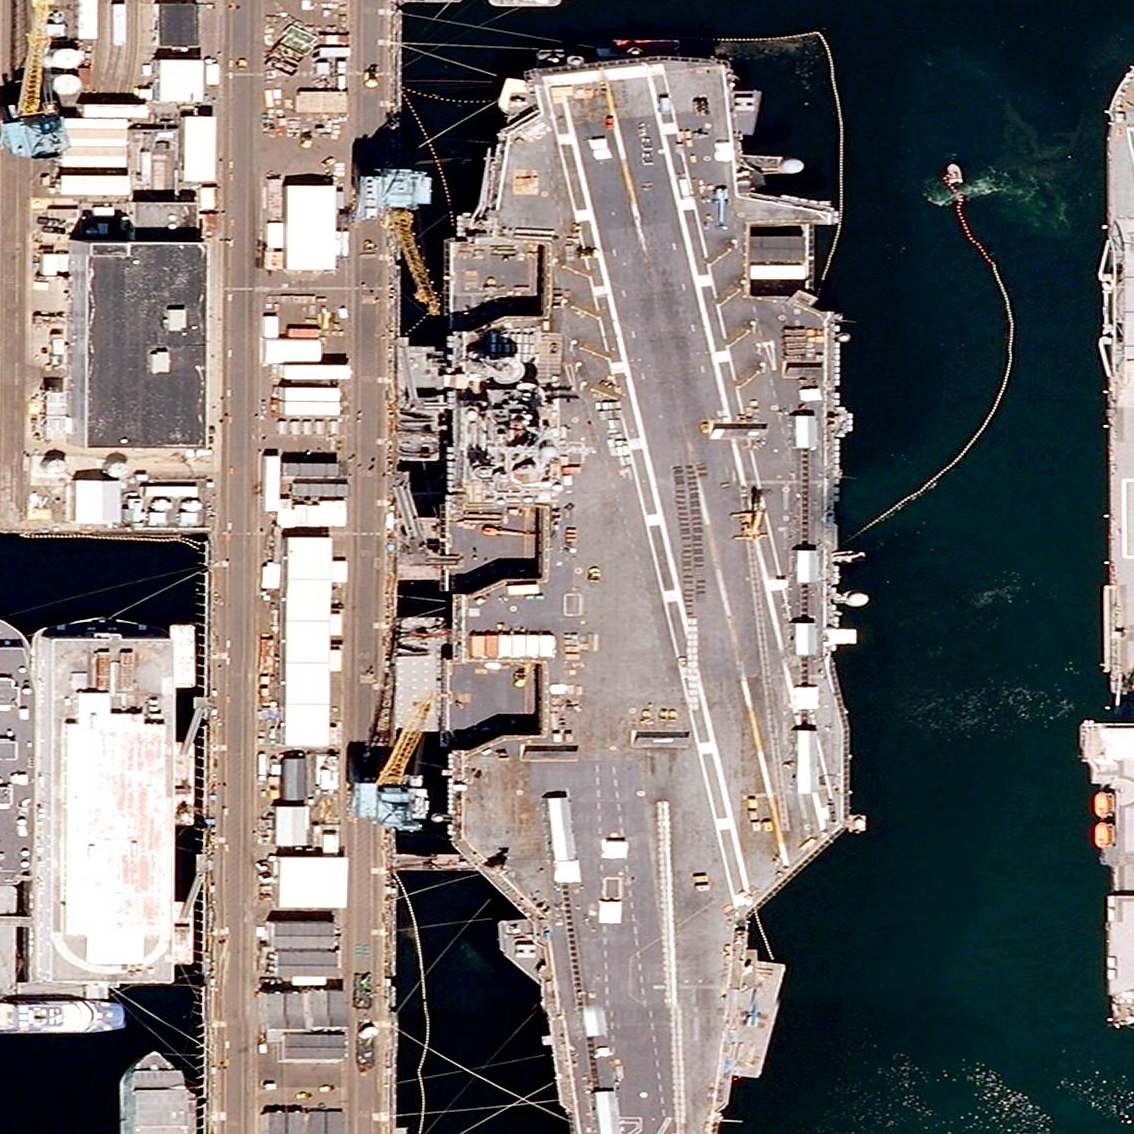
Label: Nimitz-class_aircraft_carrier